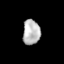
Tissue: lung
Cell type: Epithelial cells
Senescence score: 0.2058
Nuclear area (px): 420
Mean DAPI intensity: 187.486